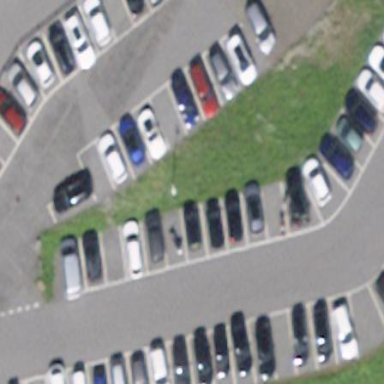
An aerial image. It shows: Parking area with surface.